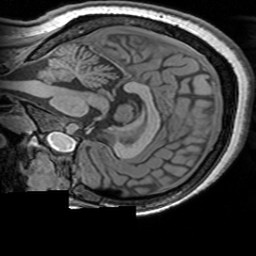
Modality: T1w
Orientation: sagittal
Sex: female
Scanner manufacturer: siemens
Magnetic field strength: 3 T
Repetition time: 1.63 s
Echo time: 0.00311 s